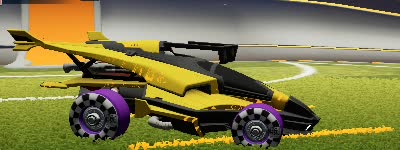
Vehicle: aftershock